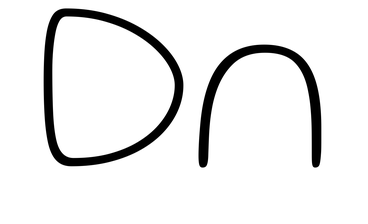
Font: Gluten_Thin